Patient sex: M
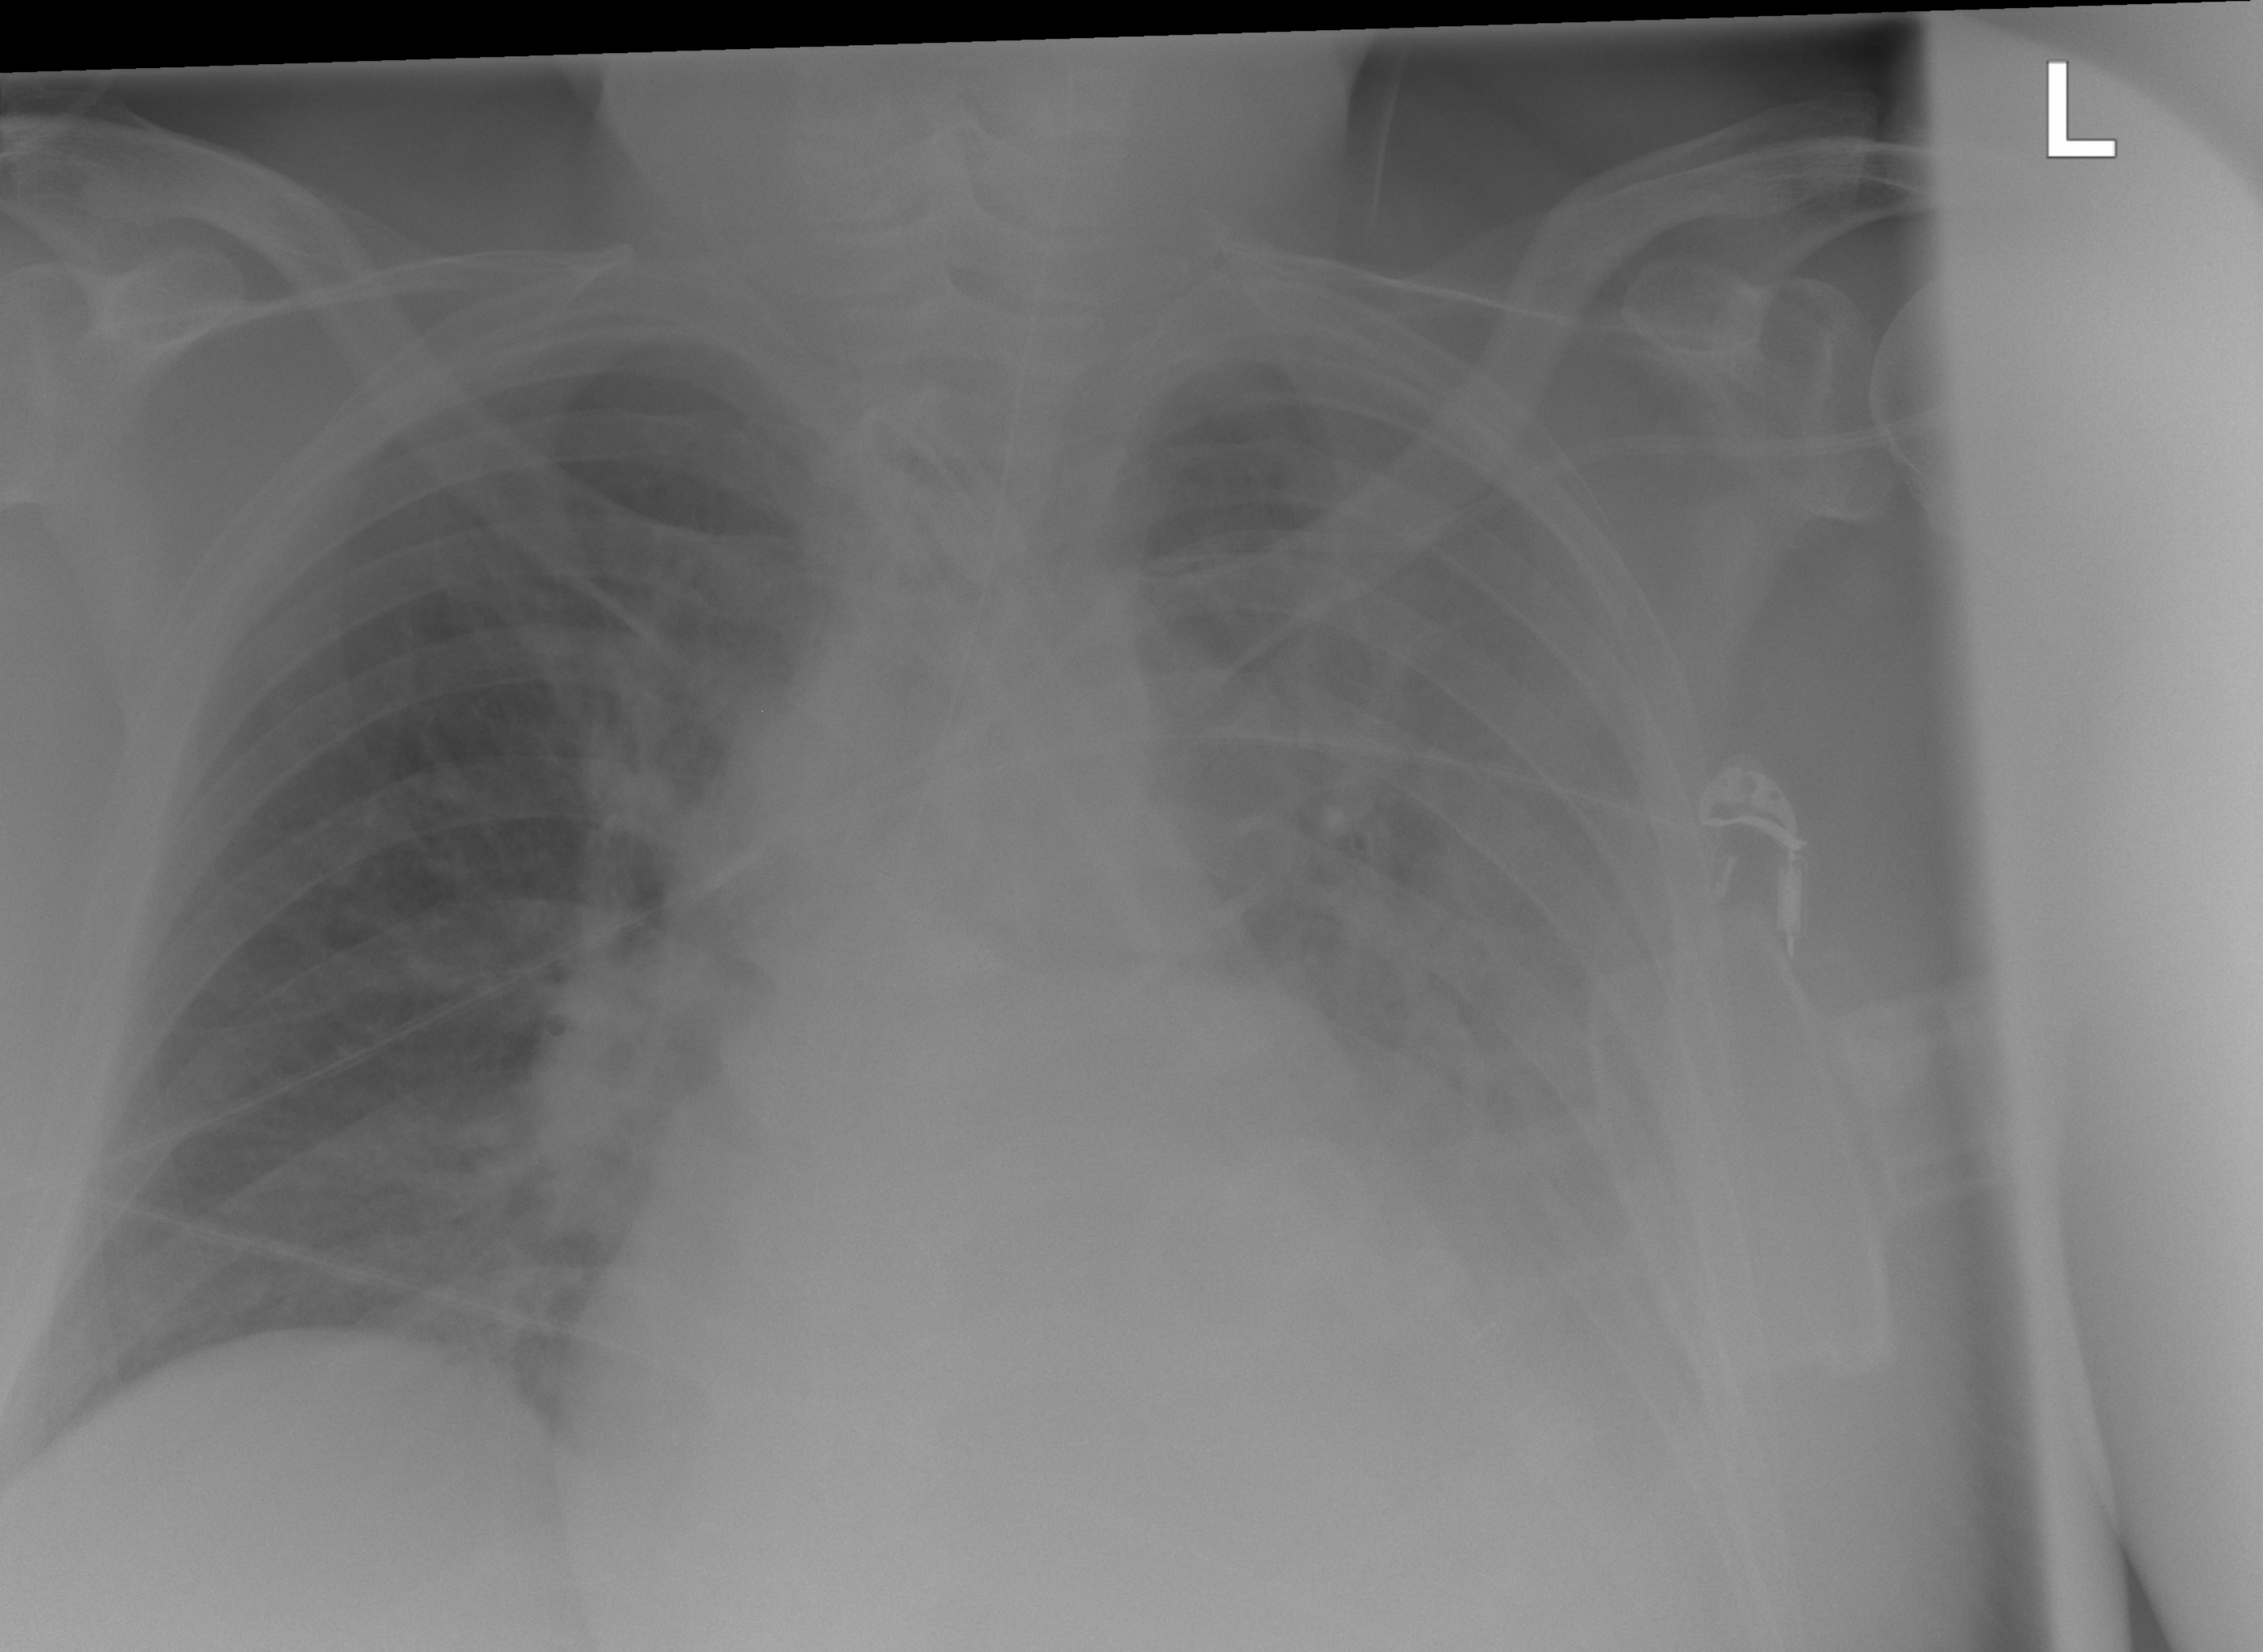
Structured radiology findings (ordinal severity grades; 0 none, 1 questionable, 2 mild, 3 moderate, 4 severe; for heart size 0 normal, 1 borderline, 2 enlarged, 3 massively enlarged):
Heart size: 2
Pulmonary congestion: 0
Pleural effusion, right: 0
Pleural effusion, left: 3
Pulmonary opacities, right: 0
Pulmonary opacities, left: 1
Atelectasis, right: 0
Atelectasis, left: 2